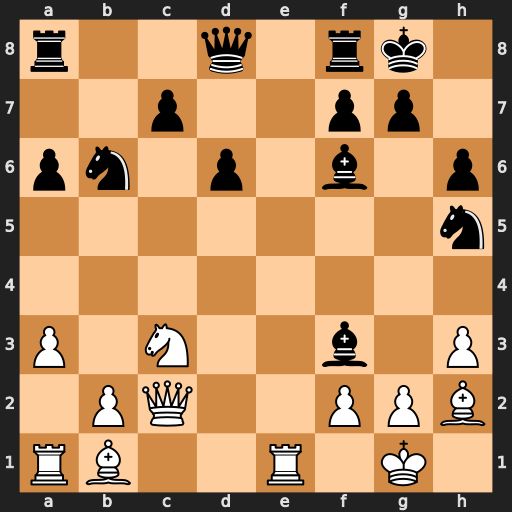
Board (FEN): r2q1rk1/2p2pp1/pn1p1b1p/7n/8/P1N2b1P/1PQ2PPB/RB2R1K1
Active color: w
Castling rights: -
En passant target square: -
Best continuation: Qh7#